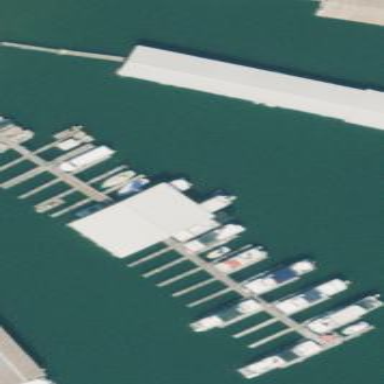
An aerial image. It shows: Boat storage area.